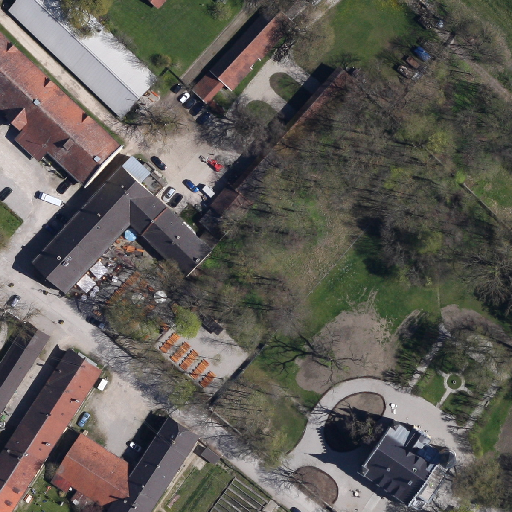
Referring expression: vehicle